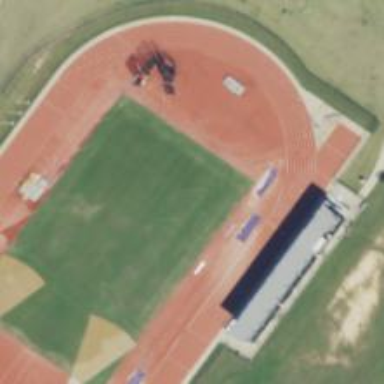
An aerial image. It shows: Athletics track located on leisure land.